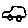
Label: car